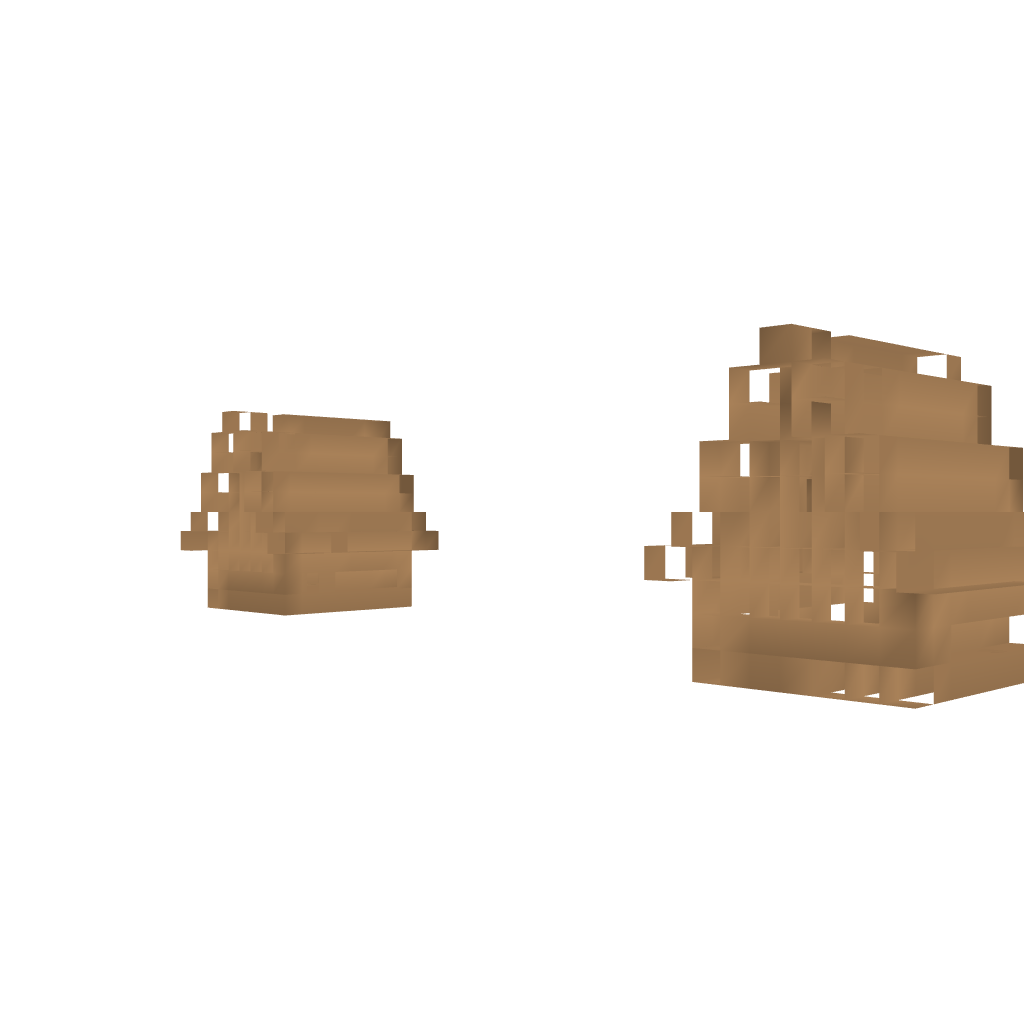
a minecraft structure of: Anti-Griefer House bad low quality